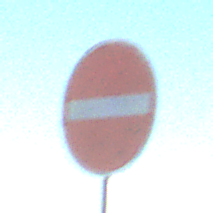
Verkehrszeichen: VerbotDerEinfahrt
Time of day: SunriseSunset
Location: Outdoor (Nature)
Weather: Clear
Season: NotSpecified
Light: Natural